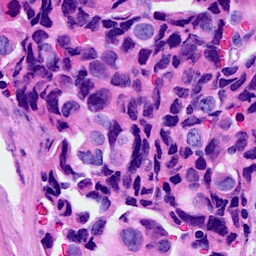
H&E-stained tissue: Breast